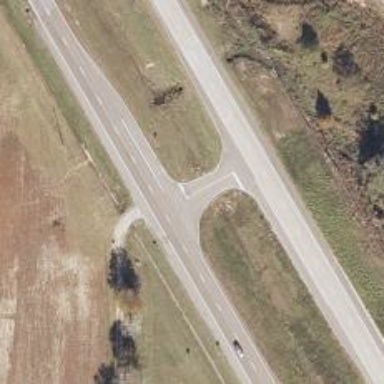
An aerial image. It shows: Stop road.